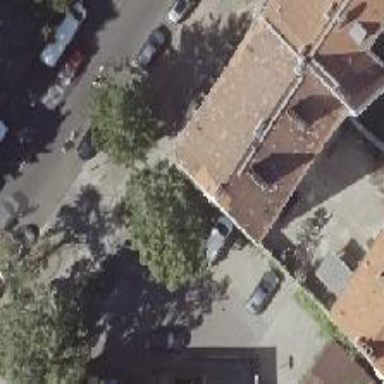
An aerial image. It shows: Social center that serves as community center.